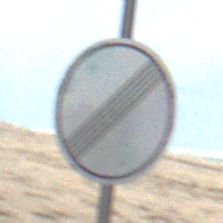
Verkehrszeichen: EndeSaemtlicherBegrenzungen
Umgebung: Roofed, Beach
Tageszeit: Midday
Wetter: Overcast
Licht: Natural
Jahreszeit: NotSpecified
Kontrast: LowContrast